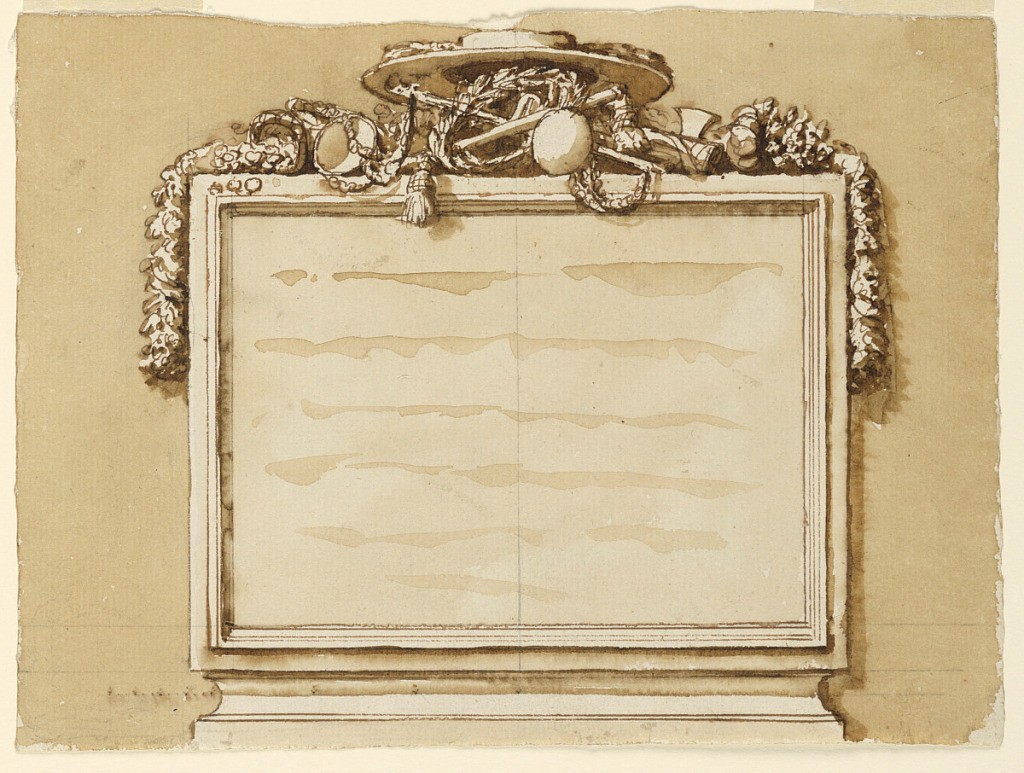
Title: Standing frame
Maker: Giuseppe Barberi, Italian, 1746–1809
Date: ca. 1790
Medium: Pen and brown ink, brush and brown wash on off-white laid paper
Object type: Drawing
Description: A molded oblong upon a molded base. In the center, on top, are a pair of scales, a military flail, fasces surrounded by a wreath, and below a prelate's hat. Hanging garlands springing from cornucopias, laterally. Indication of an inscription inside. Colored background.